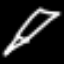
Label: pencil